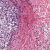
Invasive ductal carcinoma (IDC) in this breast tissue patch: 0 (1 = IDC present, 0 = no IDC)